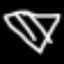
Label: diamond